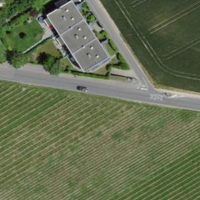
EUNIS habitat code: 52
Species observed at this site:
Rhododendron ferrugineum